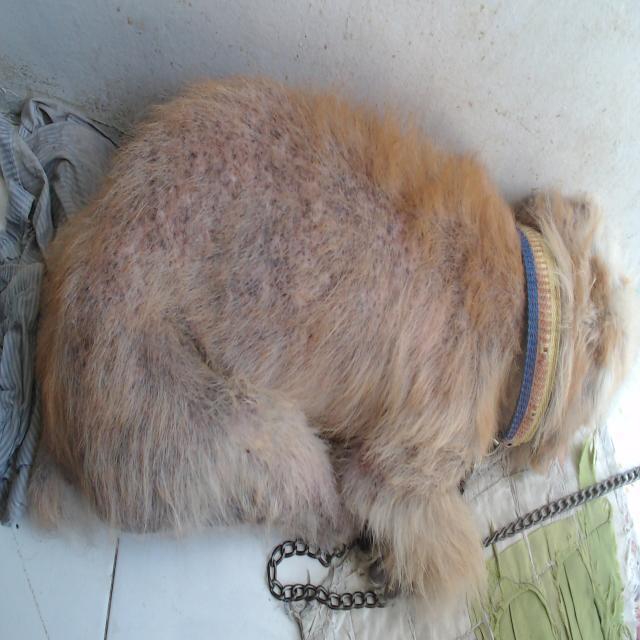
Canine demodicosis (Demodex mange) — caused by Demodex canis mites. Presents with alopecia, follicular papules, pustules, and comedones. Often localized on face and forelimbs.